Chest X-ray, PA view. Patient: 10 years old, sex M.
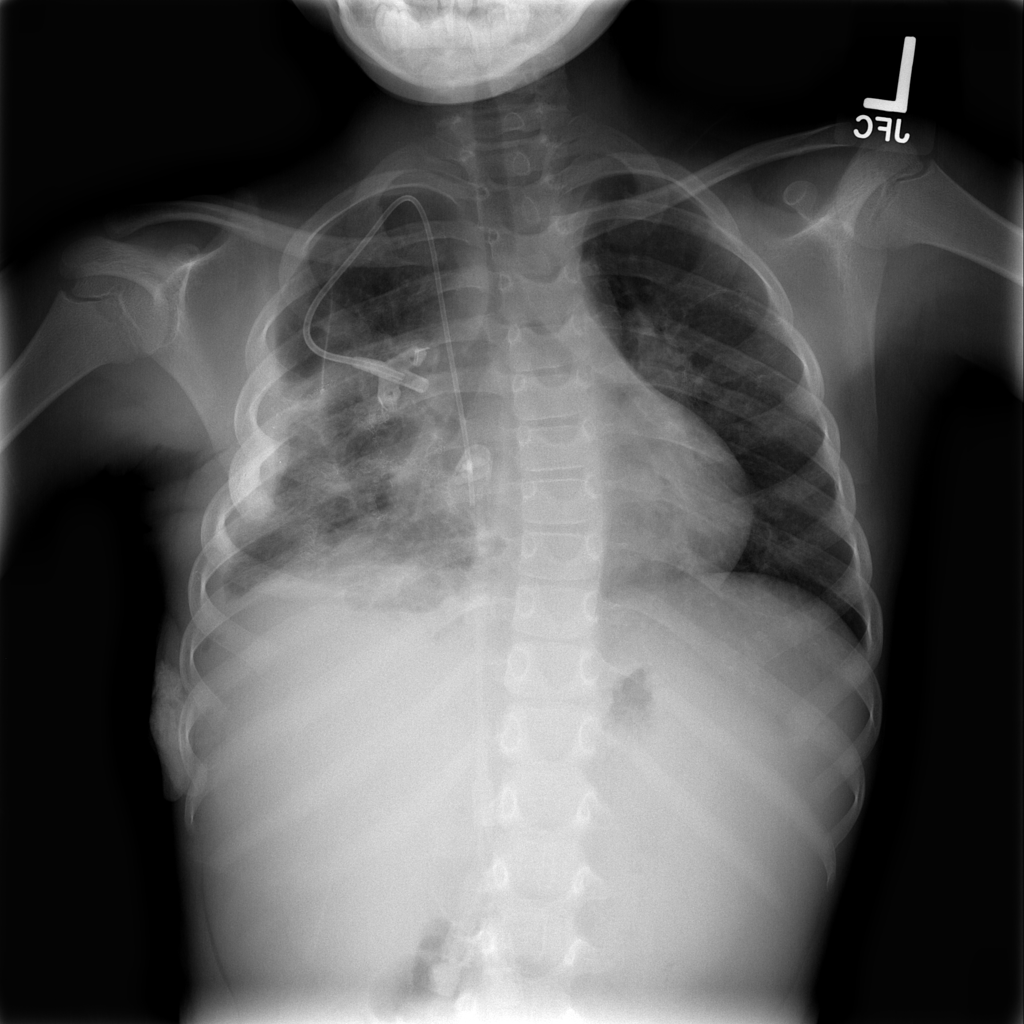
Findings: Effusion, Pleural_Thickening